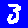
Digit: 3